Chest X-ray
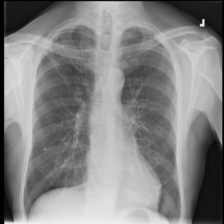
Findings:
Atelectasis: negative
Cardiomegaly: negative
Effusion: negative
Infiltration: negative
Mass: negative
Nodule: negative
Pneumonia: negative
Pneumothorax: negative
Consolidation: negative
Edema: negative
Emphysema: negative
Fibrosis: negative
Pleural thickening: positive
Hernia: negative